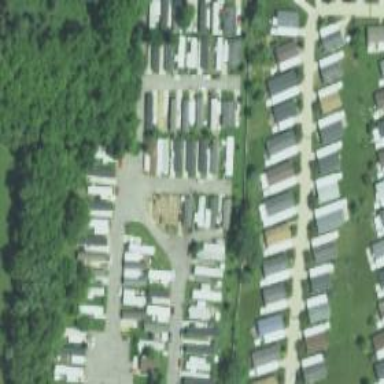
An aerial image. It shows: Residential area designated as trailer park.